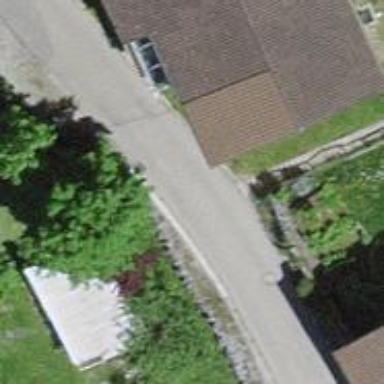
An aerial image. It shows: Paved residential road.